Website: lowes
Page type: customer-info-address
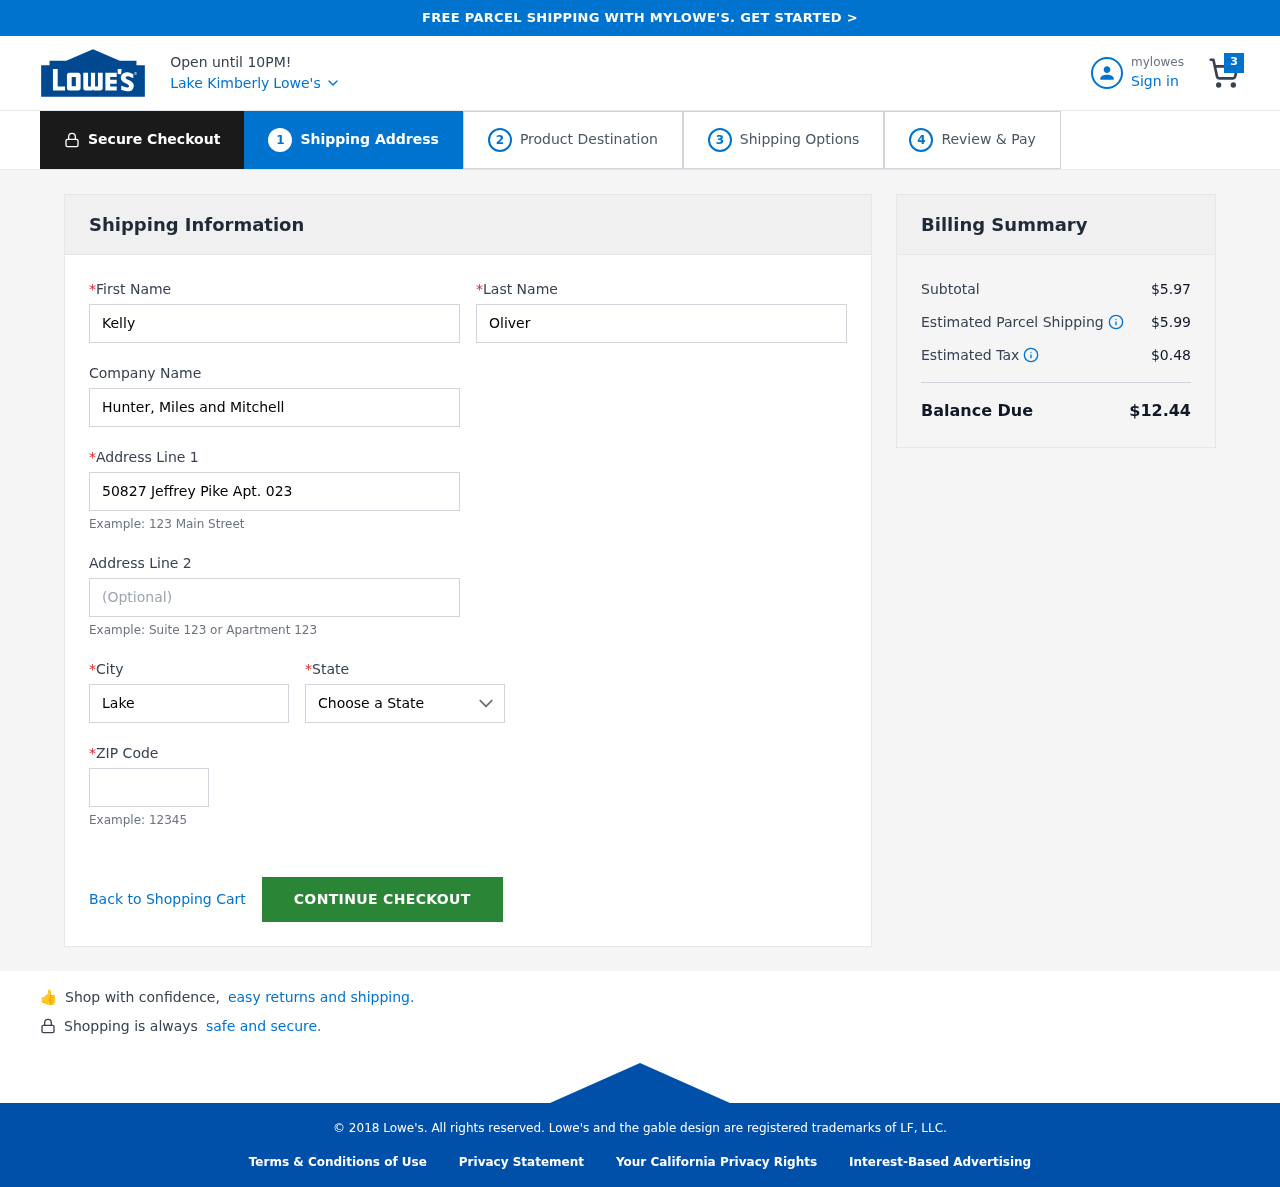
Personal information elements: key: PII_CITY
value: Lake Kimberly
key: PII_COMPANY
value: Hunter, Miles and Mitchell
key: PII_FIRSTNAME
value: Kelly
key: PII_LASTNAME
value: Oliver
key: PII_POSTCODE
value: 41201
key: PII_STATE
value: Florida
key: PII_STREET
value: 50827 Jeffrey Pike Apt. 023
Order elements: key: ORDER_NUM_ITEMS
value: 3
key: ORDER_SUBTOTAL
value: $5.97
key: ORDER_SHIPPING_COST
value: $5.99
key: ORDER_TAX
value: $0.48
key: ORDER_TOTAL
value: $12.44